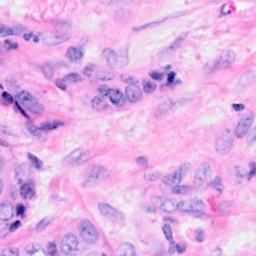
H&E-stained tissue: Breast